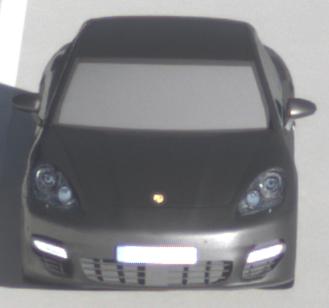
Make: Porsche
Model: Panamera
Detailed model: Panamera (970)
Model produced from: 2010/05
Model produced until: 2013/04
Doors: 5
Color: gray
Road condition: dry road
Daytime: morning or afternoon
Contrast: high contrast